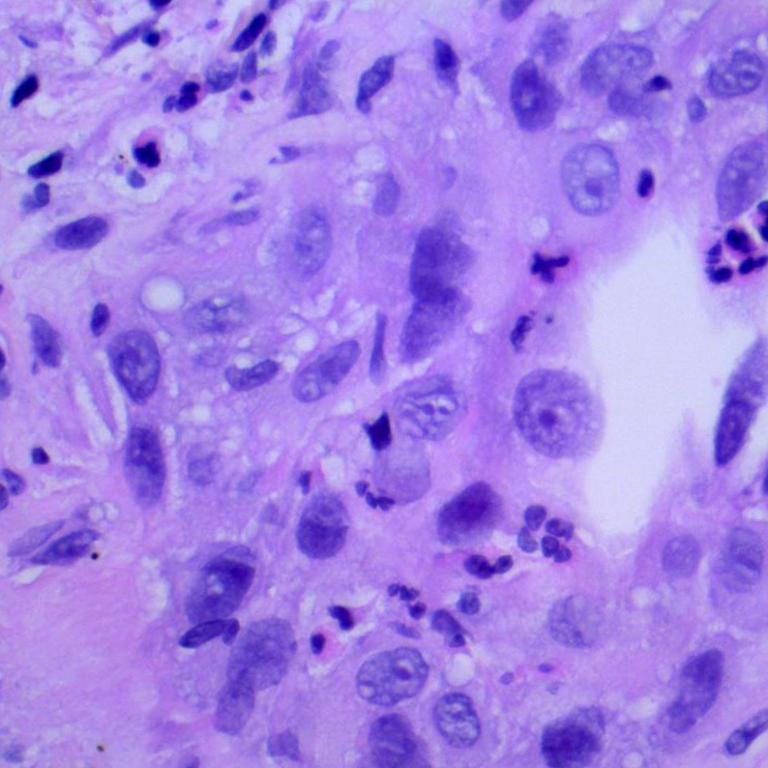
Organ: lung
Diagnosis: squamous carcinomas